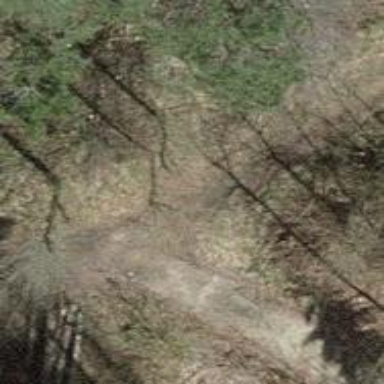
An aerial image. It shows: Ground path.